Field crop: maize
Growth stage: 1
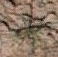
Species: salsola